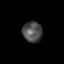
Tissue: skin
Cell type: Epithelial cells
Senescence score: 0.202
Nuclear area (px): 396
Mean DAPI intensity: 77.899